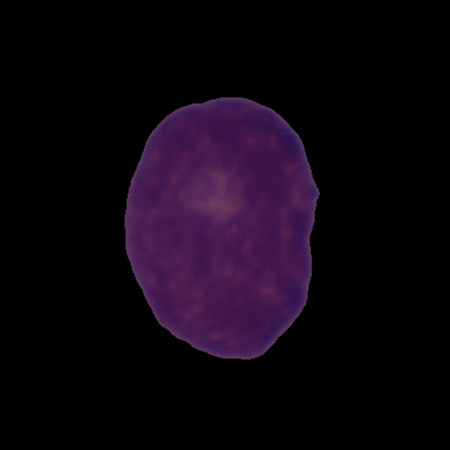
Label: cancer